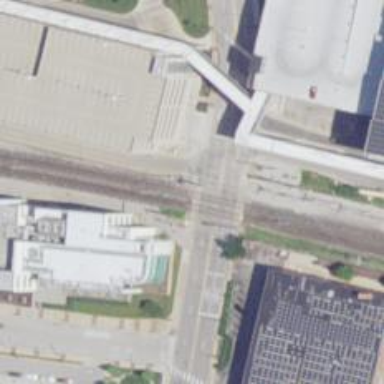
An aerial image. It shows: Crossing for the railway.